Interaction volume radius: 5 \u00c5
Interaction volume height: 15 \u00c5
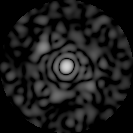
Disorder parameter: 0.7854